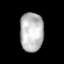
Tissue: prostate
Cell type: T cells
Senescence score: 0.3014
Nuclear area (px): 897
Mean DAPI intensity: 187.875